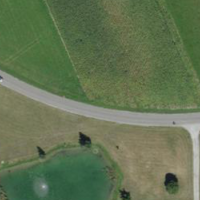
EUNIS habitat code: 53
Species observed at this site:
Salvia pratensis